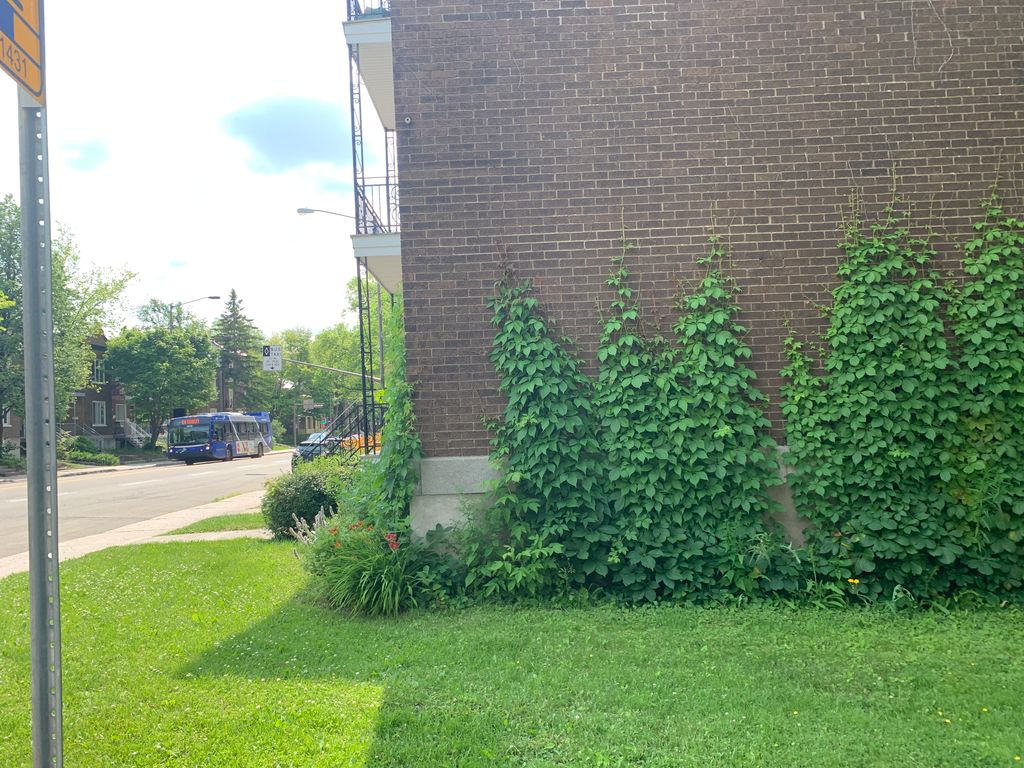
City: quebec_city